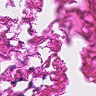
Metastatic tissue present: no